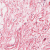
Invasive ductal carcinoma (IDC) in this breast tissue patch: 0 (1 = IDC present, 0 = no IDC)